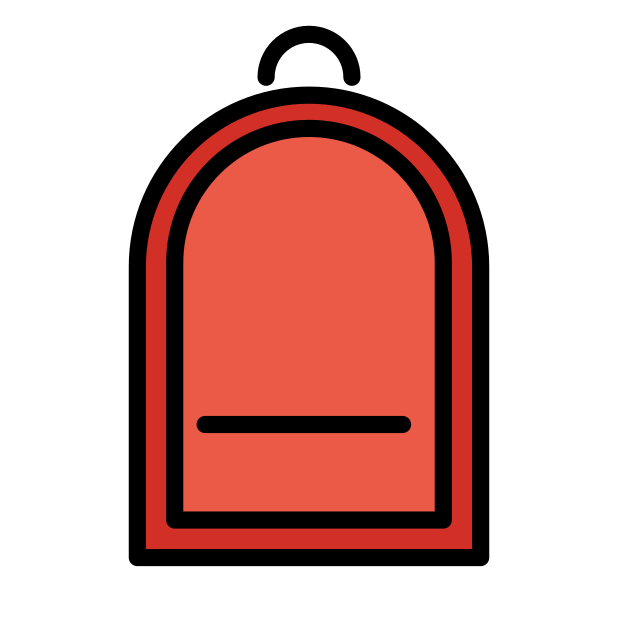
Emoji: 🎒
Name: school satchel
Unicode: 0x1f392